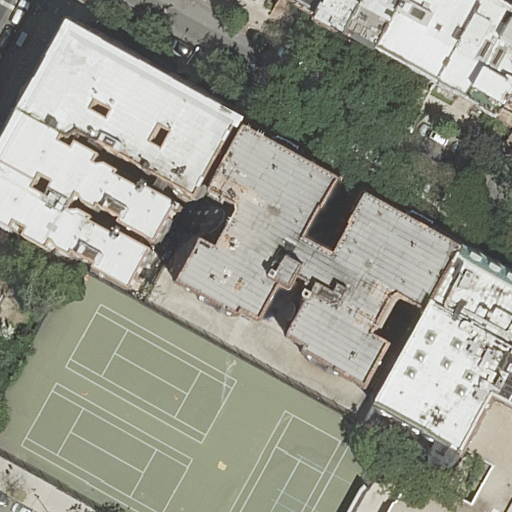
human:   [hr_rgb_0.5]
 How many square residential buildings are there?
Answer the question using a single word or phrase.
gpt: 0

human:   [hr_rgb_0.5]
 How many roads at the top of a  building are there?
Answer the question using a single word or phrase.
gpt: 1

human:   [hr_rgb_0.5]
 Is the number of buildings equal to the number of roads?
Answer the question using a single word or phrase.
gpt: no

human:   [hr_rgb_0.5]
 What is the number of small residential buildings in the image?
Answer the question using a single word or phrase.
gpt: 5

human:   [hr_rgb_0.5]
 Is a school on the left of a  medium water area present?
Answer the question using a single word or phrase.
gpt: no

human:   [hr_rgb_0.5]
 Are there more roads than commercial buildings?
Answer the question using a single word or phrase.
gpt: yes

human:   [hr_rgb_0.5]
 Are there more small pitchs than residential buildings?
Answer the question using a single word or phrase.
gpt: no

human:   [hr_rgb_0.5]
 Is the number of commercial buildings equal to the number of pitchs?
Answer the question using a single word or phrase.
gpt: no

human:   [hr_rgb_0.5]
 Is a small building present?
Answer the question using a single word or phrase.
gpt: yes

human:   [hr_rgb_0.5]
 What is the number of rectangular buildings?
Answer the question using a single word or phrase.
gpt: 6

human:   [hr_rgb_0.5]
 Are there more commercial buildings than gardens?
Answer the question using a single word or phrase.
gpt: no

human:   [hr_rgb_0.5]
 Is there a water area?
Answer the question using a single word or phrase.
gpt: no

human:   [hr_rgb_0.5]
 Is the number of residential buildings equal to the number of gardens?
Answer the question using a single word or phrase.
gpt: no

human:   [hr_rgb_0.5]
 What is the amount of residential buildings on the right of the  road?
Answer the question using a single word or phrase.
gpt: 5

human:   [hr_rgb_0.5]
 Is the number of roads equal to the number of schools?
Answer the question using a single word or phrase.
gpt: no

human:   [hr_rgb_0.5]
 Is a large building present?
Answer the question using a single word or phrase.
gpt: yes

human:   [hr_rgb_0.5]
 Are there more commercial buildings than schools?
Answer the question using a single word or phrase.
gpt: no

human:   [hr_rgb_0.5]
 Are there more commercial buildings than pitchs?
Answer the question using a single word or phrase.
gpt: no

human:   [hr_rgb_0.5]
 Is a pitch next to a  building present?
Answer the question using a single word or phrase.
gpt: yes

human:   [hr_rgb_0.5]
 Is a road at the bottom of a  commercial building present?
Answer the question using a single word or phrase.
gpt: no

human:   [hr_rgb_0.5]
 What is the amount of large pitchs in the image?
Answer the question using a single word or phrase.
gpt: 0

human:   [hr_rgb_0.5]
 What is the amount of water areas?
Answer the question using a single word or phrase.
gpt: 0

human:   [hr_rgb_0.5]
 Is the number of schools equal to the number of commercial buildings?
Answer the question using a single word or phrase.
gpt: no

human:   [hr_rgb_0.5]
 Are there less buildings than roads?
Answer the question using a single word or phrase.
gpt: no

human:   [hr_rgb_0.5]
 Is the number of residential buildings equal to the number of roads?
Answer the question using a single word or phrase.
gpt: no

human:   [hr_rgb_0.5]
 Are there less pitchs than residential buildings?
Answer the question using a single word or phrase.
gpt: yes

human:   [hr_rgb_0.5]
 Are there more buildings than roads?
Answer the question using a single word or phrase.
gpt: yes

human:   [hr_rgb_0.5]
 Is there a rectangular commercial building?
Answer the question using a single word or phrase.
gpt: no

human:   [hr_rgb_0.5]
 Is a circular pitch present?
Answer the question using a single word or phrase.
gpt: no

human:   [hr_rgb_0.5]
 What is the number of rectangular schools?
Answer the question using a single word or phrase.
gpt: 0

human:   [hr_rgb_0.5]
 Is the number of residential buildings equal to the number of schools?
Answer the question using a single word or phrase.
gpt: no

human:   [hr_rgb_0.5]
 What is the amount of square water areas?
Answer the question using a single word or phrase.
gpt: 0

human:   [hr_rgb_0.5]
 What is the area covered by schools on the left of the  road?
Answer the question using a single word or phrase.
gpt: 0m2

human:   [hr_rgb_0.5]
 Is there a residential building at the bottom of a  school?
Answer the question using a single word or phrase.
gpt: no

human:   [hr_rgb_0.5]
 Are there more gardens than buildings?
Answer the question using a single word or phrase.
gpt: no

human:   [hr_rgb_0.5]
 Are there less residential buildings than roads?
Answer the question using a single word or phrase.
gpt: no